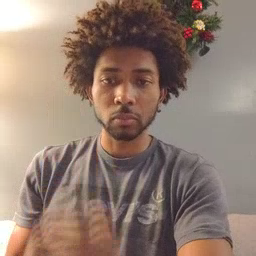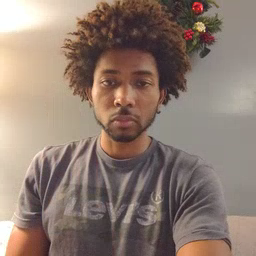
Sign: blue